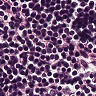
Metastatic tissue present: no